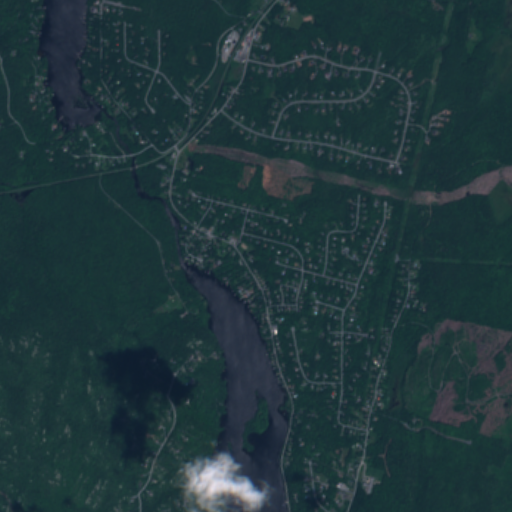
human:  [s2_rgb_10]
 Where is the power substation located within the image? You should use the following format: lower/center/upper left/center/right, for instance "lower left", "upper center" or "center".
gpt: The power substation is located in the center right of the image.
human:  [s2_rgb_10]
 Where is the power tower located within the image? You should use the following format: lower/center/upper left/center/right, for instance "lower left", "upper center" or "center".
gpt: The power tower is located in the right of the image.
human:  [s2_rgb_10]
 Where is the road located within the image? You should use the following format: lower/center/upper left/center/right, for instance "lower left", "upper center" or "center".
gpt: There is no road in the image.